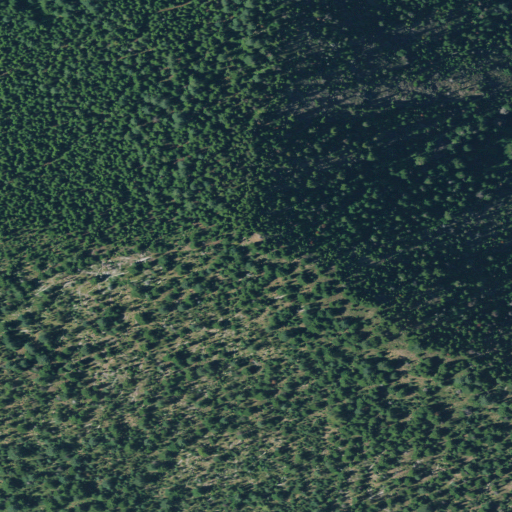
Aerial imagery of mountain in Oregon named Grizzly Peak containing only evergreen forest